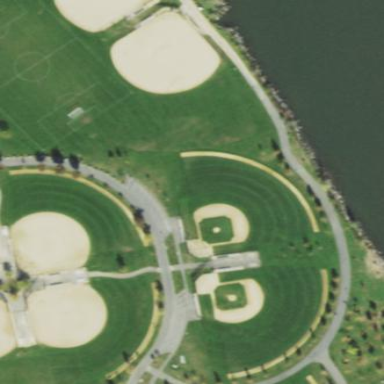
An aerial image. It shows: Baseball pitch for leisure land activities.